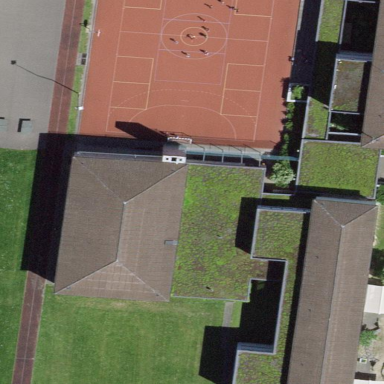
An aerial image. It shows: School building.